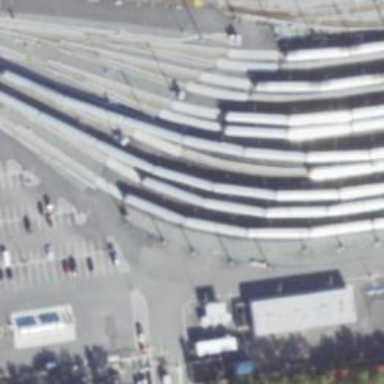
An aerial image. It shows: Electrified railway yard with rail tracks.